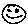
Label: smiley face